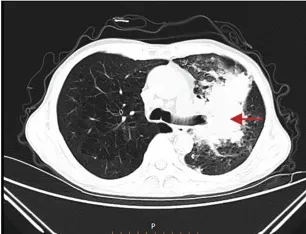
Chest CT on 05 March 2022. (A) Truncated bronchi in the upper lobe of the left lung, multiple small patchy and nodular high-density shadows in the surrounding lung.
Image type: radiology (ct)